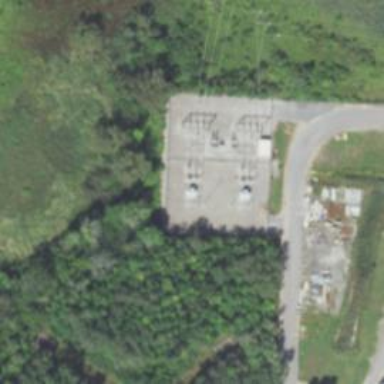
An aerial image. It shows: Industrial power substation surrounded by fence.